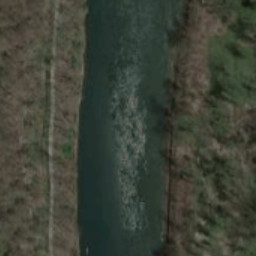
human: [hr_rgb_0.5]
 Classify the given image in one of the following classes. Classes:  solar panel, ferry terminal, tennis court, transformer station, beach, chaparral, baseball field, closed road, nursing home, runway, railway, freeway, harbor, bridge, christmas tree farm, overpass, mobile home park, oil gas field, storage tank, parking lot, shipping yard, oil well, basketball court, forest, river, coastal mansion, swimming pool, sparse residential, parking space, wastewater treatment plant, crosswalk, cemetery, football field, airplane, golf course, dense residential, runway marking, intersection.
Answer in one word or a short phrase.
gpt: river